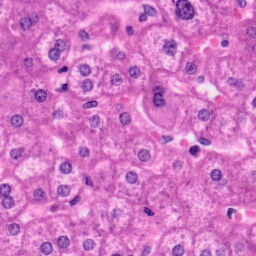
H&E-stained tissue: Liver